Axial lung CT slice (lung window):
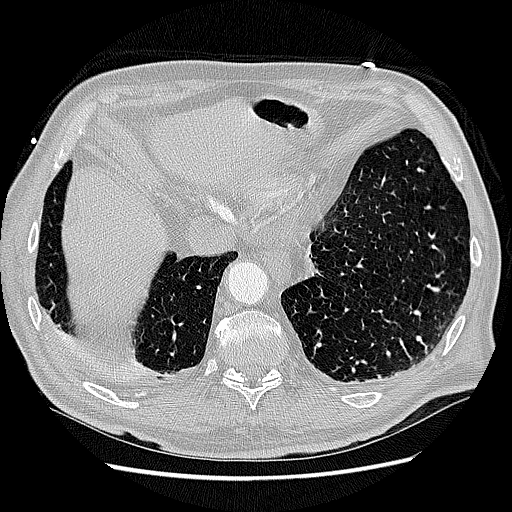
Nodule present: no